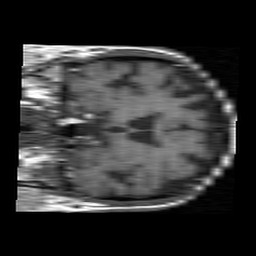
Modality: T1w
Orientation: coronal
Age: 72
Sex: male
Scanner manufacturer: philips
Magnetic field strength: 1.5 T
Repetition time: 0.55 s
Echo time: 0.011 s